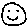
Label: smiley face